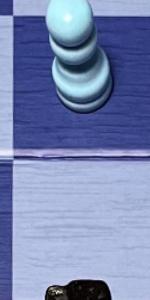
Label: Empty